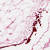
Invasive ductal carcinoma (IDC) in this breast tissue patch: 0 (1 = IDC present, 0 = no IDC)